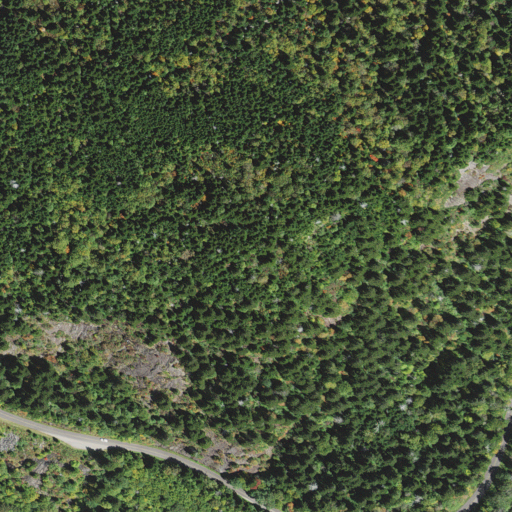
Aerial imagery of mountain in North Carolina named Chestnut Bald containing evergreen forest, mixed forest, open development, low intensity development, and deciduous forest